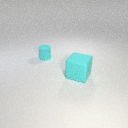
small cyan rubber cylinder to the left of large cyan rubber cube